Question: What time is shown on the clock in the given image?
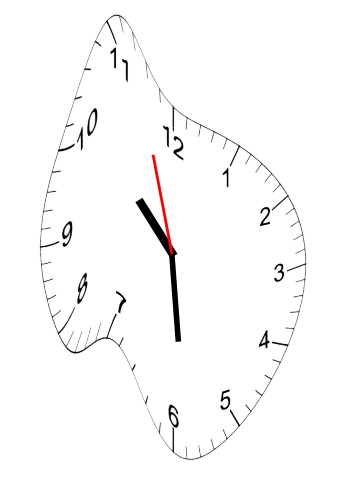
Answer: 10:28:57